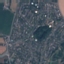
Land use / land cover: Residential